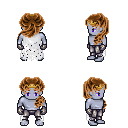
a pixel art fantasy rpg character, male body template, dark elf, purple skin, white tattered cape, metal pants, brown princess hairstyle, gold tiara, metal gloves, four views (front, back, left, right), 2x2 character sprite sheet, small pixel art, hard edges, no anti-aliasing